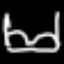
Label: leaf